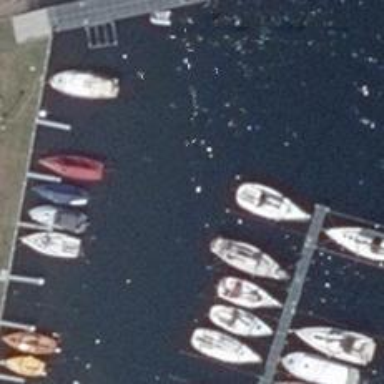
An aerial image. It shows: Marina on leisure land.